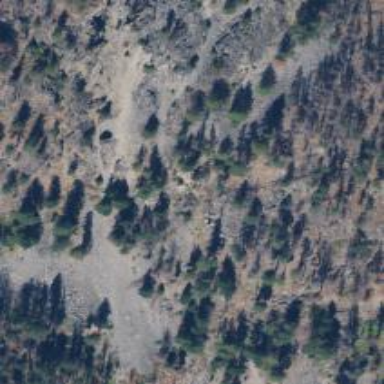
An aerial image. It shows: Natural scree.